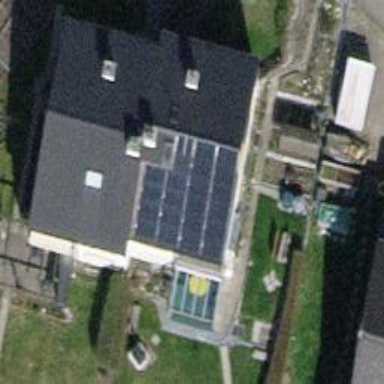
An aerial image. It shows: Small solar photovoltaic panel generator installed on roof.